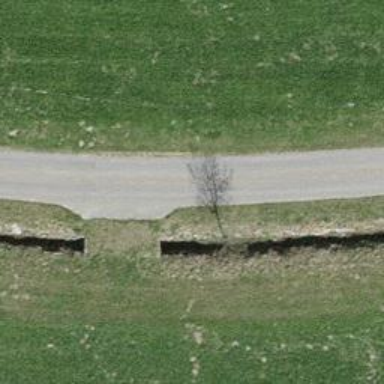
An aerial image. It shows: Ditch serving as waterway.